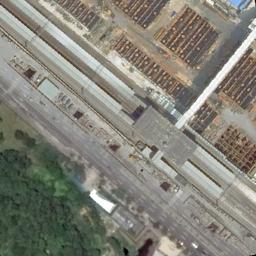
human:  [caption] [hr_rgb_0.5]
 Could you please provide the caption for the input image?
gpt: There is a good railway station in the suburbs .

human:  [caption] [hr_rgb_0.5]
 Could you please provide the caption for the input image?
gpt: There are many trees beside the railway station .

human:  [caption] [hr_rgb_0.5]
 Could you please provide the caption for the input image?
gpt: The railway station has some railways, Trains and buildings and a grove of trees is next to the railway station .

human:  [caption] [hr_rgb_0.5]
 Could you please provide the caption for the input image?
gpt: The railway station is next to some buildings and trees .

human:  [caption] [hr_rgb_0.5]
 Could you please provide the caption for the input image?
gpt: There are some green trees beside the railway station .